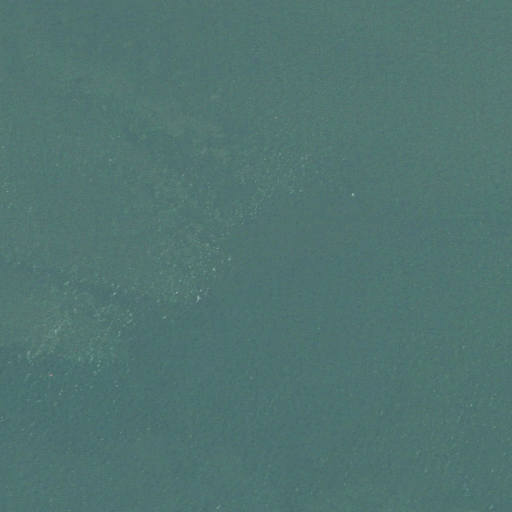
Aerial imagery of bar in Connecticut named Inner Reef containing only open water